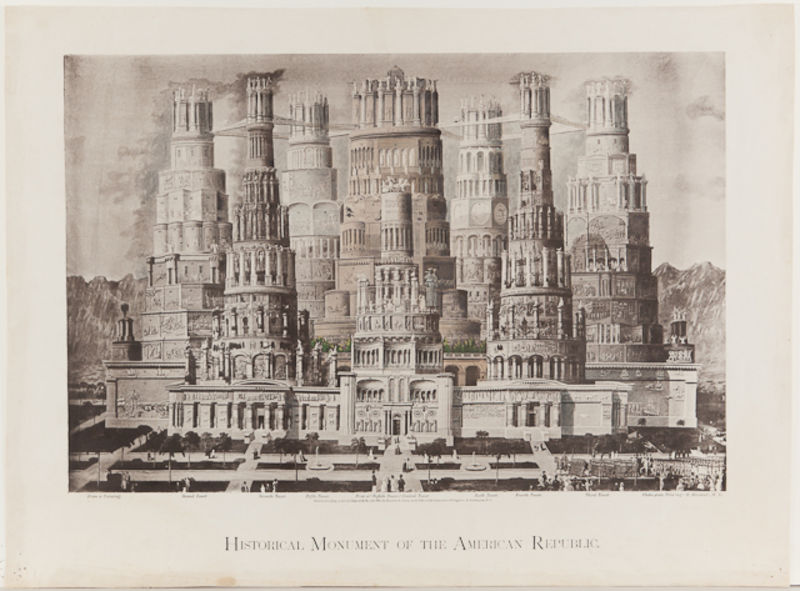
Titel: Historical Monument of the American Republic
Künstler: Erastus Salisbury Field
Standort: Amherst (Massachusetts, USA)
Institution: Mead Art Museum, Amherst College
Schlagwörter: architecture, column, columns, crowd, people, white, black, grey, windows, print, roman, sky, building, mountain, mountains, america, grass, garden, plants, drawing, black and white, castle, sketch, monument, clock, bridge, city, republic, design, historical, rome, square, buildings, place, gardens, streets, american, native, cityscape, urban, bible, round, towers, layers, text, tall, greece, skyscraper, indians, fantasy, high, pedestrians, grayscale, buldings, roads, graphics, up, cake, grecian, babylon, grounds, monumnet, unreal, historicla, historical monument of the american republic, american republic, taper